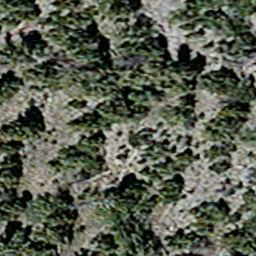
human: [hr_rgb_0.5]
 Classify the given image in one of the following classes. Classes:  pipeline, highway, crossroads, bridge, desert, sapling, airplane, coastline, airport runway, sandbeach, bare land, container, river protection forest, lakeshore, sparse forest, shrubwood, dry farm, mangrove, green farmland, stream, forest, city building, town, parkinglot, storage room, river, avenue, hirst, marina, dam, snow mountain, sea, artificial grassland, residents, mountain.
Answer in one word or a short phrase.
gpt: sparse forest